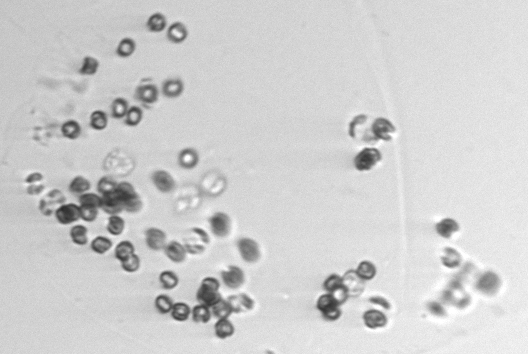
Label: Phaeocystis